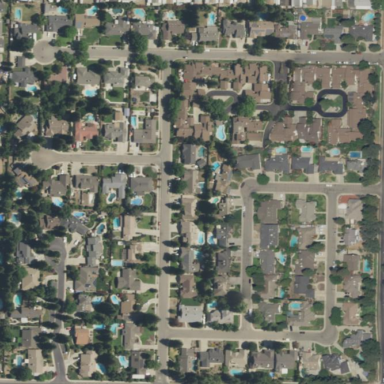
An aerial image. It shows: Residential area in neighborhood consisting of single-family homes.